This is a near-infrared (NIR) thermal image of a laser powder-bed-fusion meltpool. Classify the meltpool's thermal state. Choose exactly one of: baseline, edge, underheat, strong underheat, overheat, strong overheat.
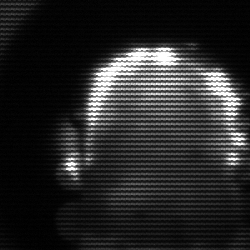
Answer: baseline